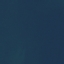
Land use / land cover: SeaLake